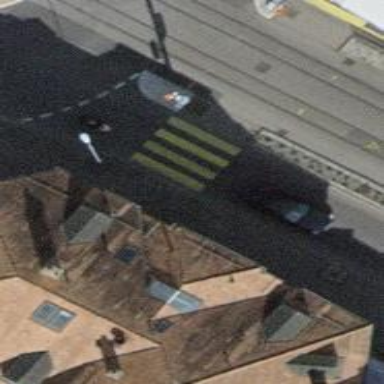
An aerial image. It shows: Uncontrolled zebra crossing with central island. The crossing is marked with zebra stripes.